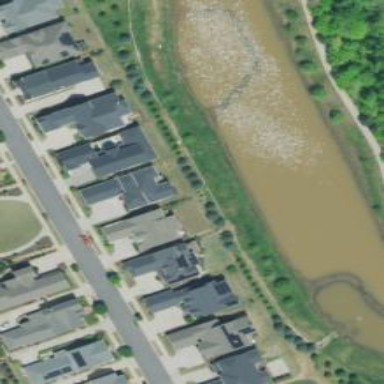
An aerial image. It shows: Retention basin filled with water.